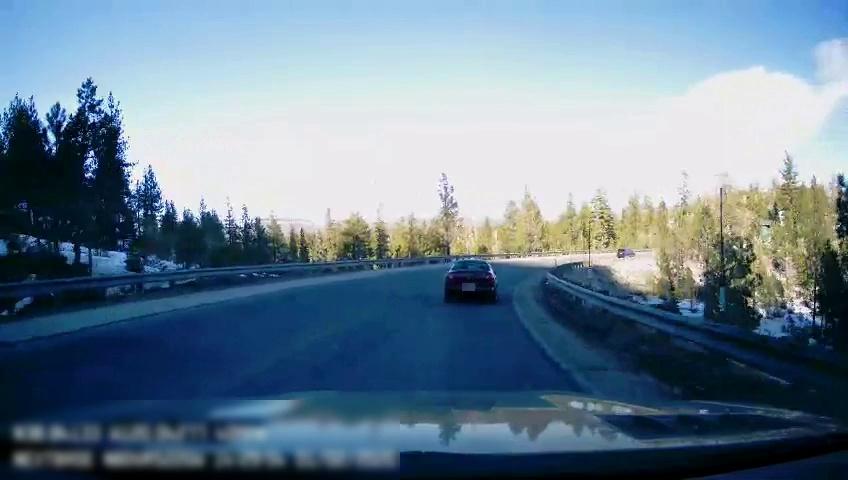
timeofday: Day
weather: Sunny
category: Drivable Space
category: Vehicles | Car
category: Vehicles | SUV
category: Lanes | Current Lane